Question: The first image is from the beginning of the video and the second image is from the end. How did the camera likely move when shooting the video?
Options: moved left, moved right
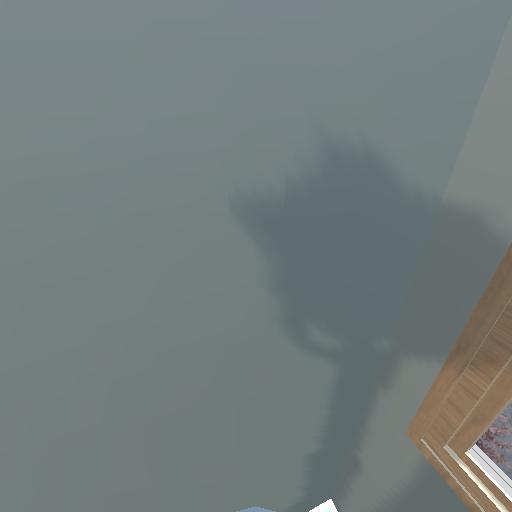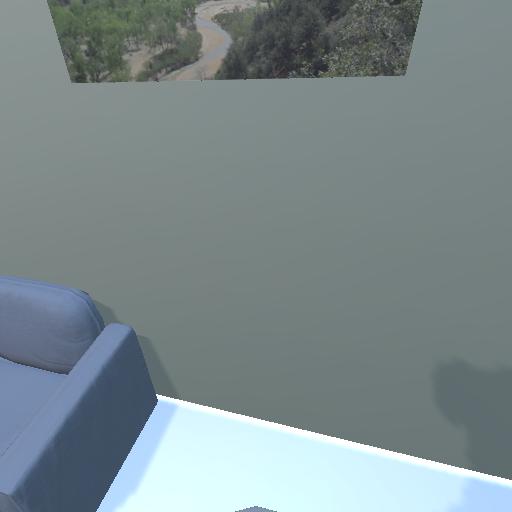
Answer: moved left